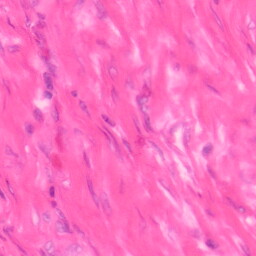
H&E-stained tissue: Colon